Question: I need to load a custom cell in a UITableView. I created a custom subclass of UITableViewCell named "CustomTableViewCell". I have added a UITabelViewCell to the tableview (using drag and drop) as shown in figure. Then in file inspector I set the class of that UITabelViewCell to be "CustomTableViewCell". Here is my code:
'''
class ViewController: UIViewController,UITableViewDelegate,UITableViewDataSource {
@IBOutlet var tableView : UITableView
var items = String[]()
override func viewDidLoad() {
super.viewDidLoad()
items = ["Hi","Hello","How"]
self.tableView.registerClass(CustomTableViewCell.self, forCellReuseIdentifier: "CusTomCell")
// Do any additional setup after loading the view, typically from a nib.
}
func tableView(tableView: UITableView!, numberOfRowsInSection section: Int) -> Int{
return items.count
}
func tableView(tableView: UITableView!, cellForRowAtIndexPath indexPath: NSIndexPath!) -> UITableViewCell!{
var cell:CustomTableViewCell? = self.tableView.dequeueReusableCellWithIdentifier("CusTomCell") as? CustomTableViewCell
if !cell
{
cell = CustomTableViewCell(style: UITableViewCellStyle.Subtitle,
reuseIdentifier: "CusTomCell")
}
println("cell \(cell)")
// cell.?.labelTitle.text = items[indexPath.row]
cell!.labelTitle.text = "some text"
return cell
}
override func didReceiveMemoryWarning() {
super.didReceiveMemoryWarning()
// Dispose of any resources that can be recreated.
}
}
'''

When I run my code, I get the following error: "fatal error: Can't unwrap Optional.None" as seen in the image.
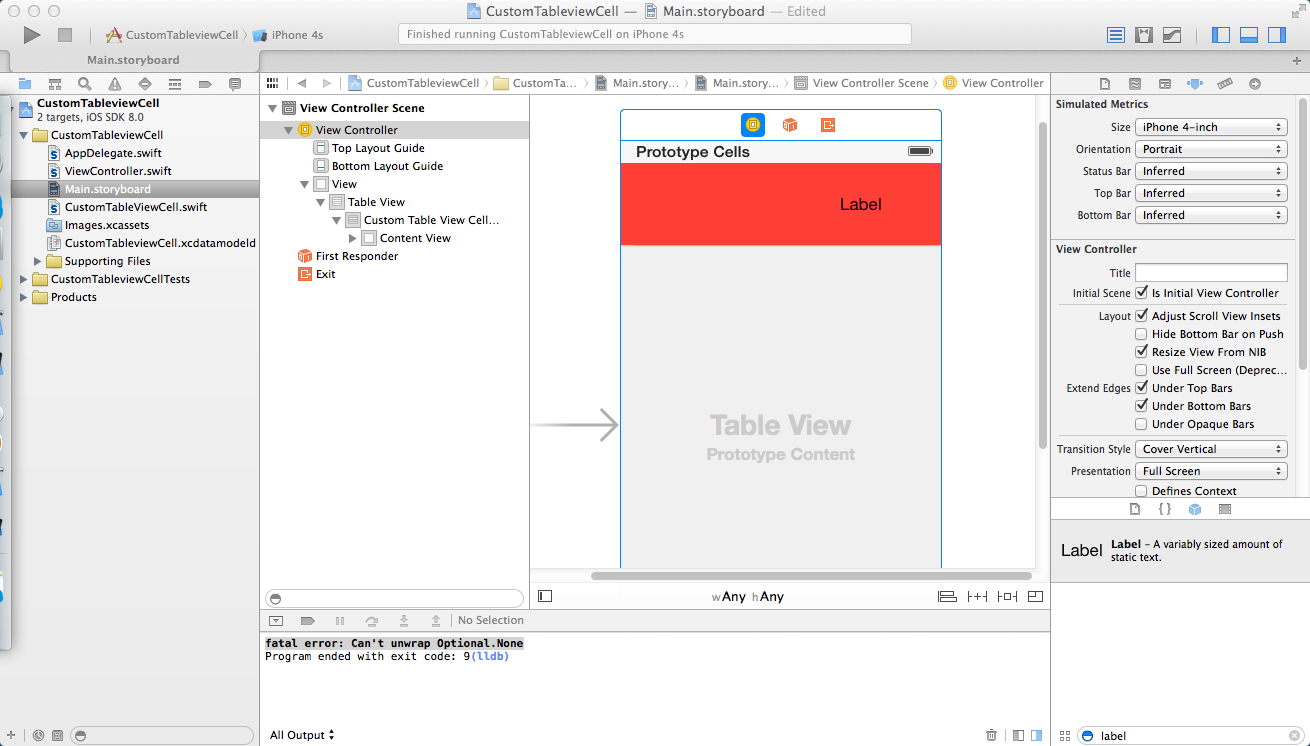
Answer: Hi Finally i found solution for my question..please check my code..it works for me..
'''
class ViewController: UIViewController,UITableViewDelegate,UITableViewDataSource {
@IBOutlet var tableView : UITableView
var items = String[]()
override func viewDidLoad() {
super.viewDidLoad()
items = ["Hi","Hello","How"]
// Do any additional setup after loading the view, typically from a nib.
}
func tableView(tableView: UITableView!, numberOfRowsInSection section: Int) -> Int{
return items.count
}
func tableView(tableView: UITableView!, cellForRowAtIndexPath indexPath: NSIndexPath!) -> UITableViewCell!{
var cell:CustomTableViewCell? = self.tableView.dequeueReusableCellWithIdentifier("CusTomCell", forIndexPath: indexPath) as? CustomTableViewCell
cell!.labelTitle.text = "some text"
return cell
}
override func didReceiveMemoryWarning() {
super.didReceiveMemoryWarning()
// Dispose of any resources that can be recreated.
}
}
'''